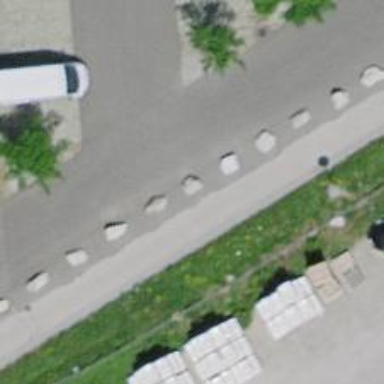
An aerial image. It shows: Block barrier.